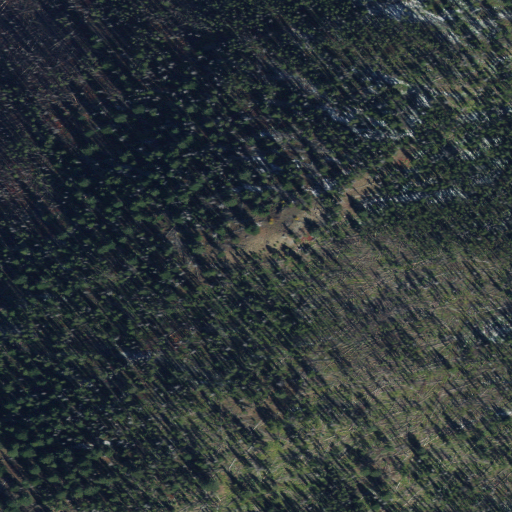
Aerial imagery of mountain in Idaho named Runaway Point containing evergreen forest and shrub